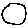
Label: circle